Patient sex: M
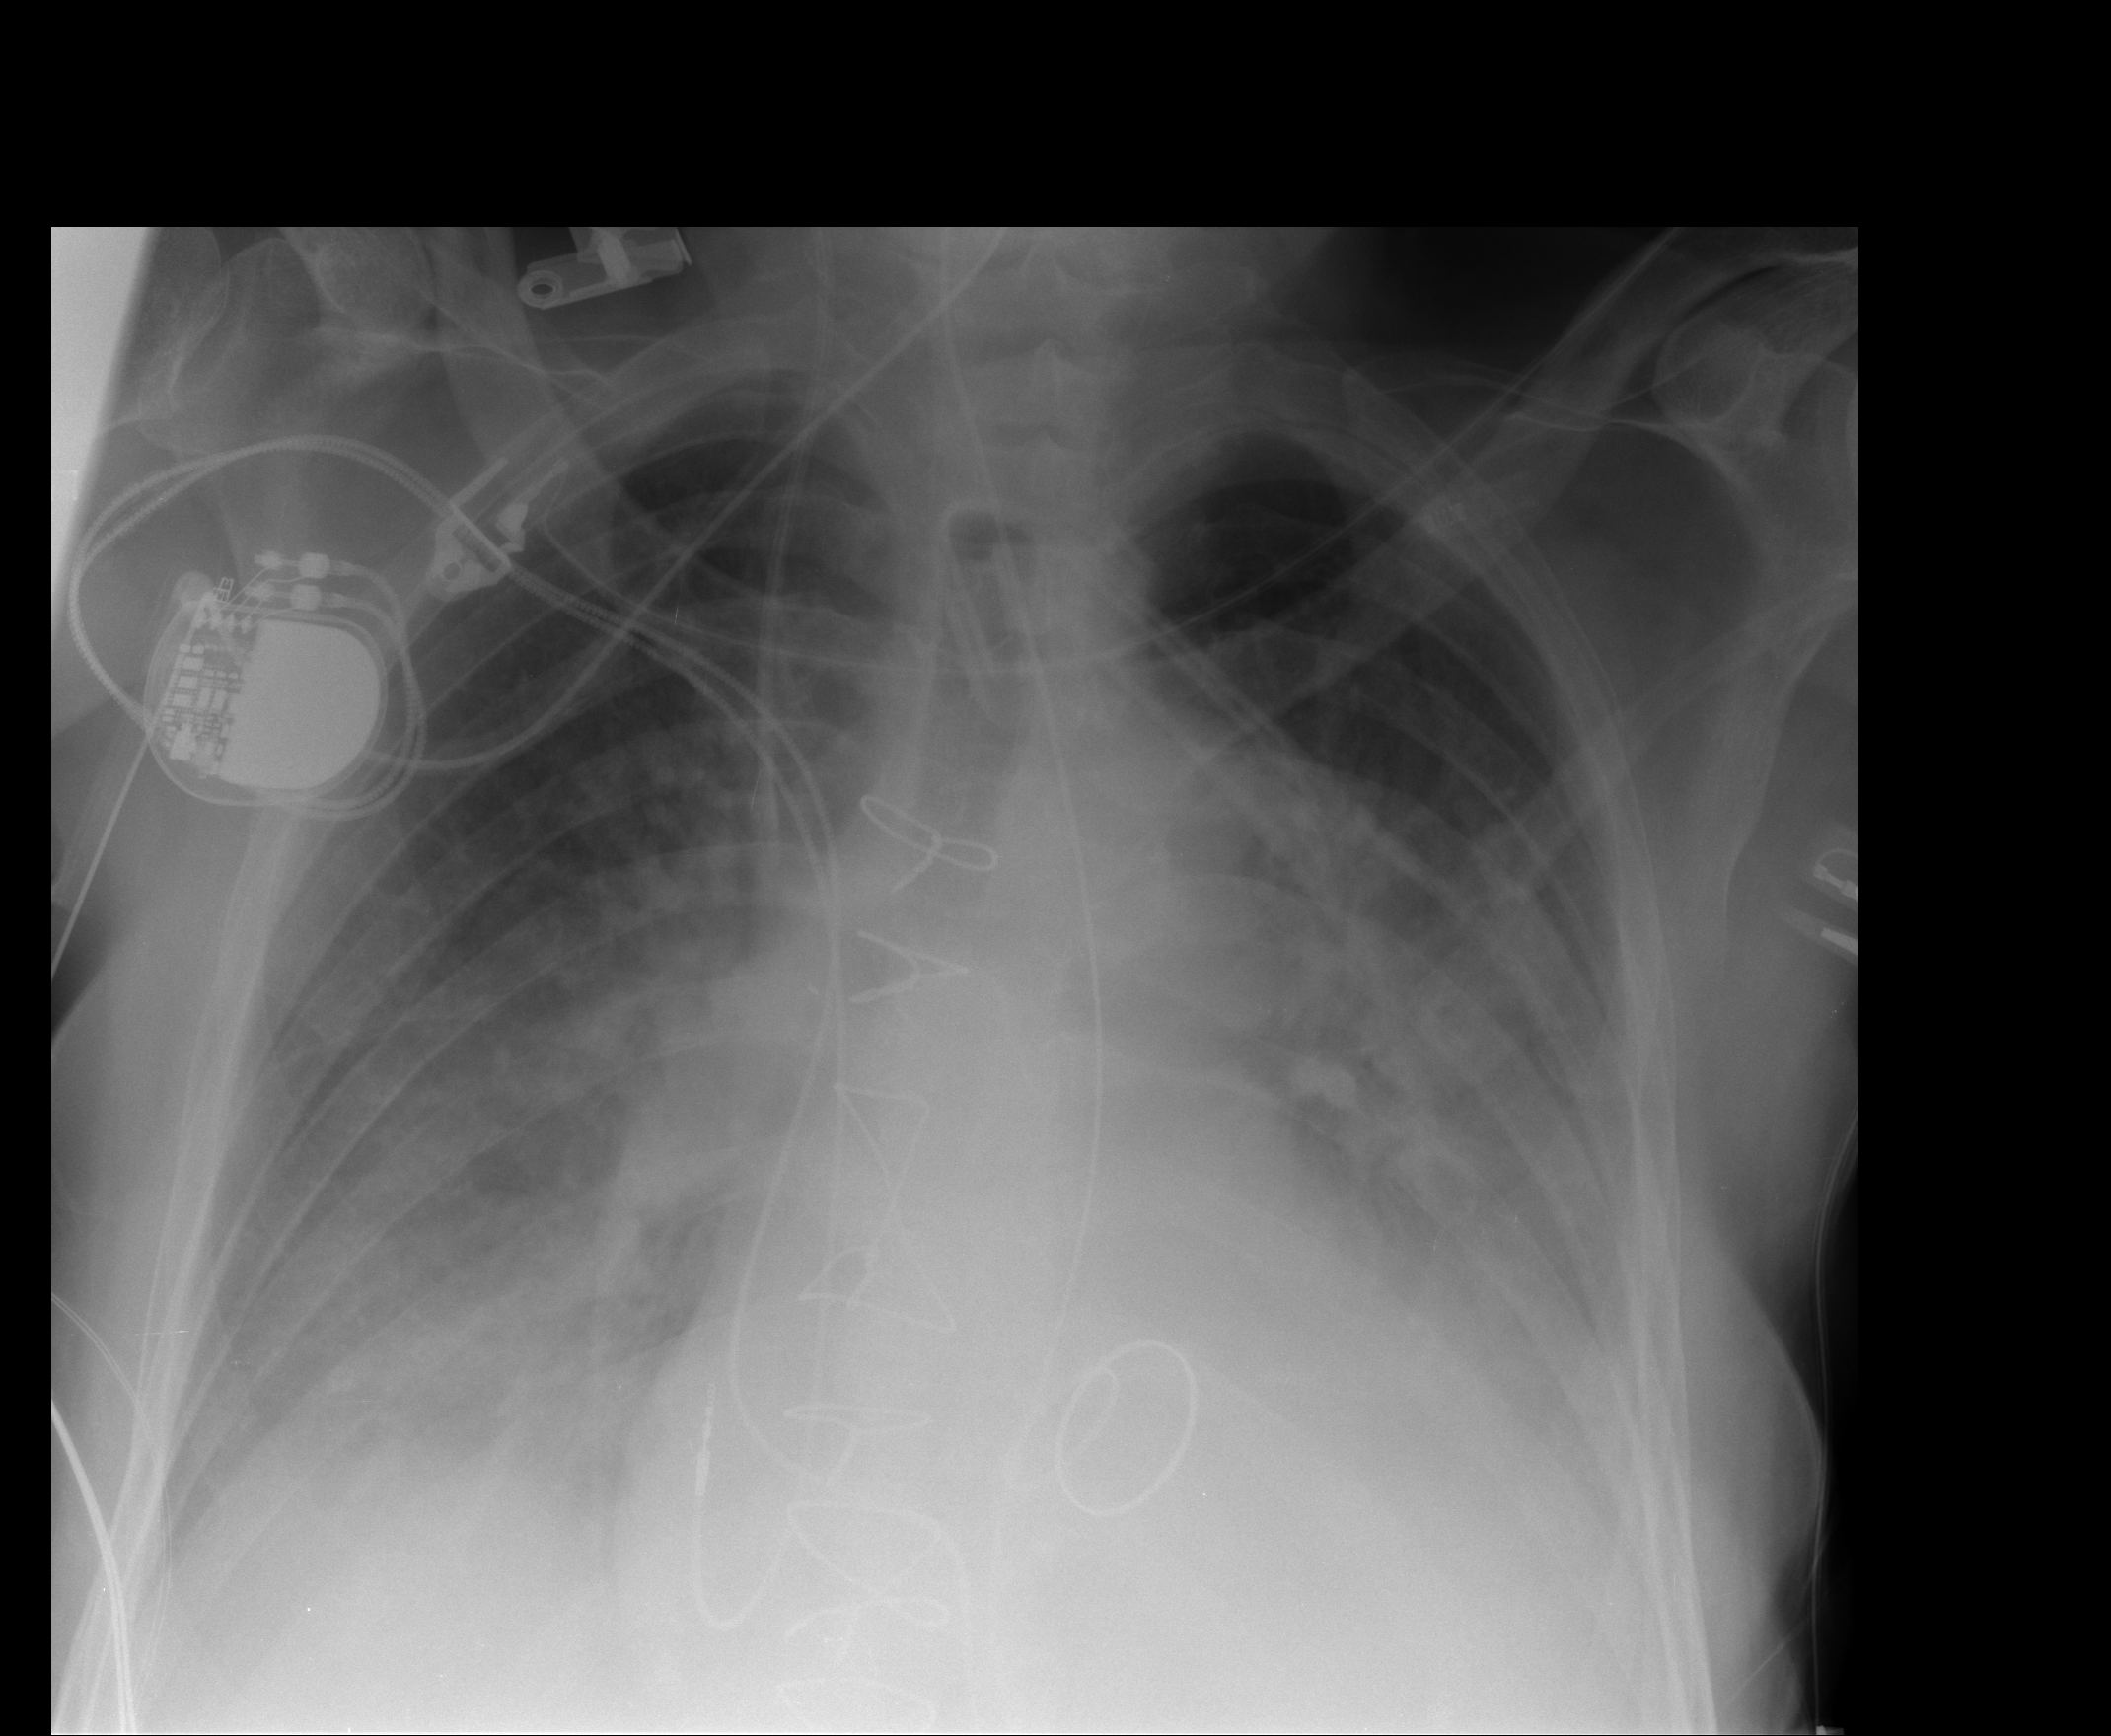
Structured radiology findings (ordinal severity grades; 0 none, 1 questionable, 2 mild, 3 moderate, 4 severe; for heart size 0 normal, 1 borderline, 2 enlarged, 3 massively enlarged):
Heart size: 2
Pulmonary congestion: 3
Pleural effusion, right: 2
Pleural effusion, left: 2
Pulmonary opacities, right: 0
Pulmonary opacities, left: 0
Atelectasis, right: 2
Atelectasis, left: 2